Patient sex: F
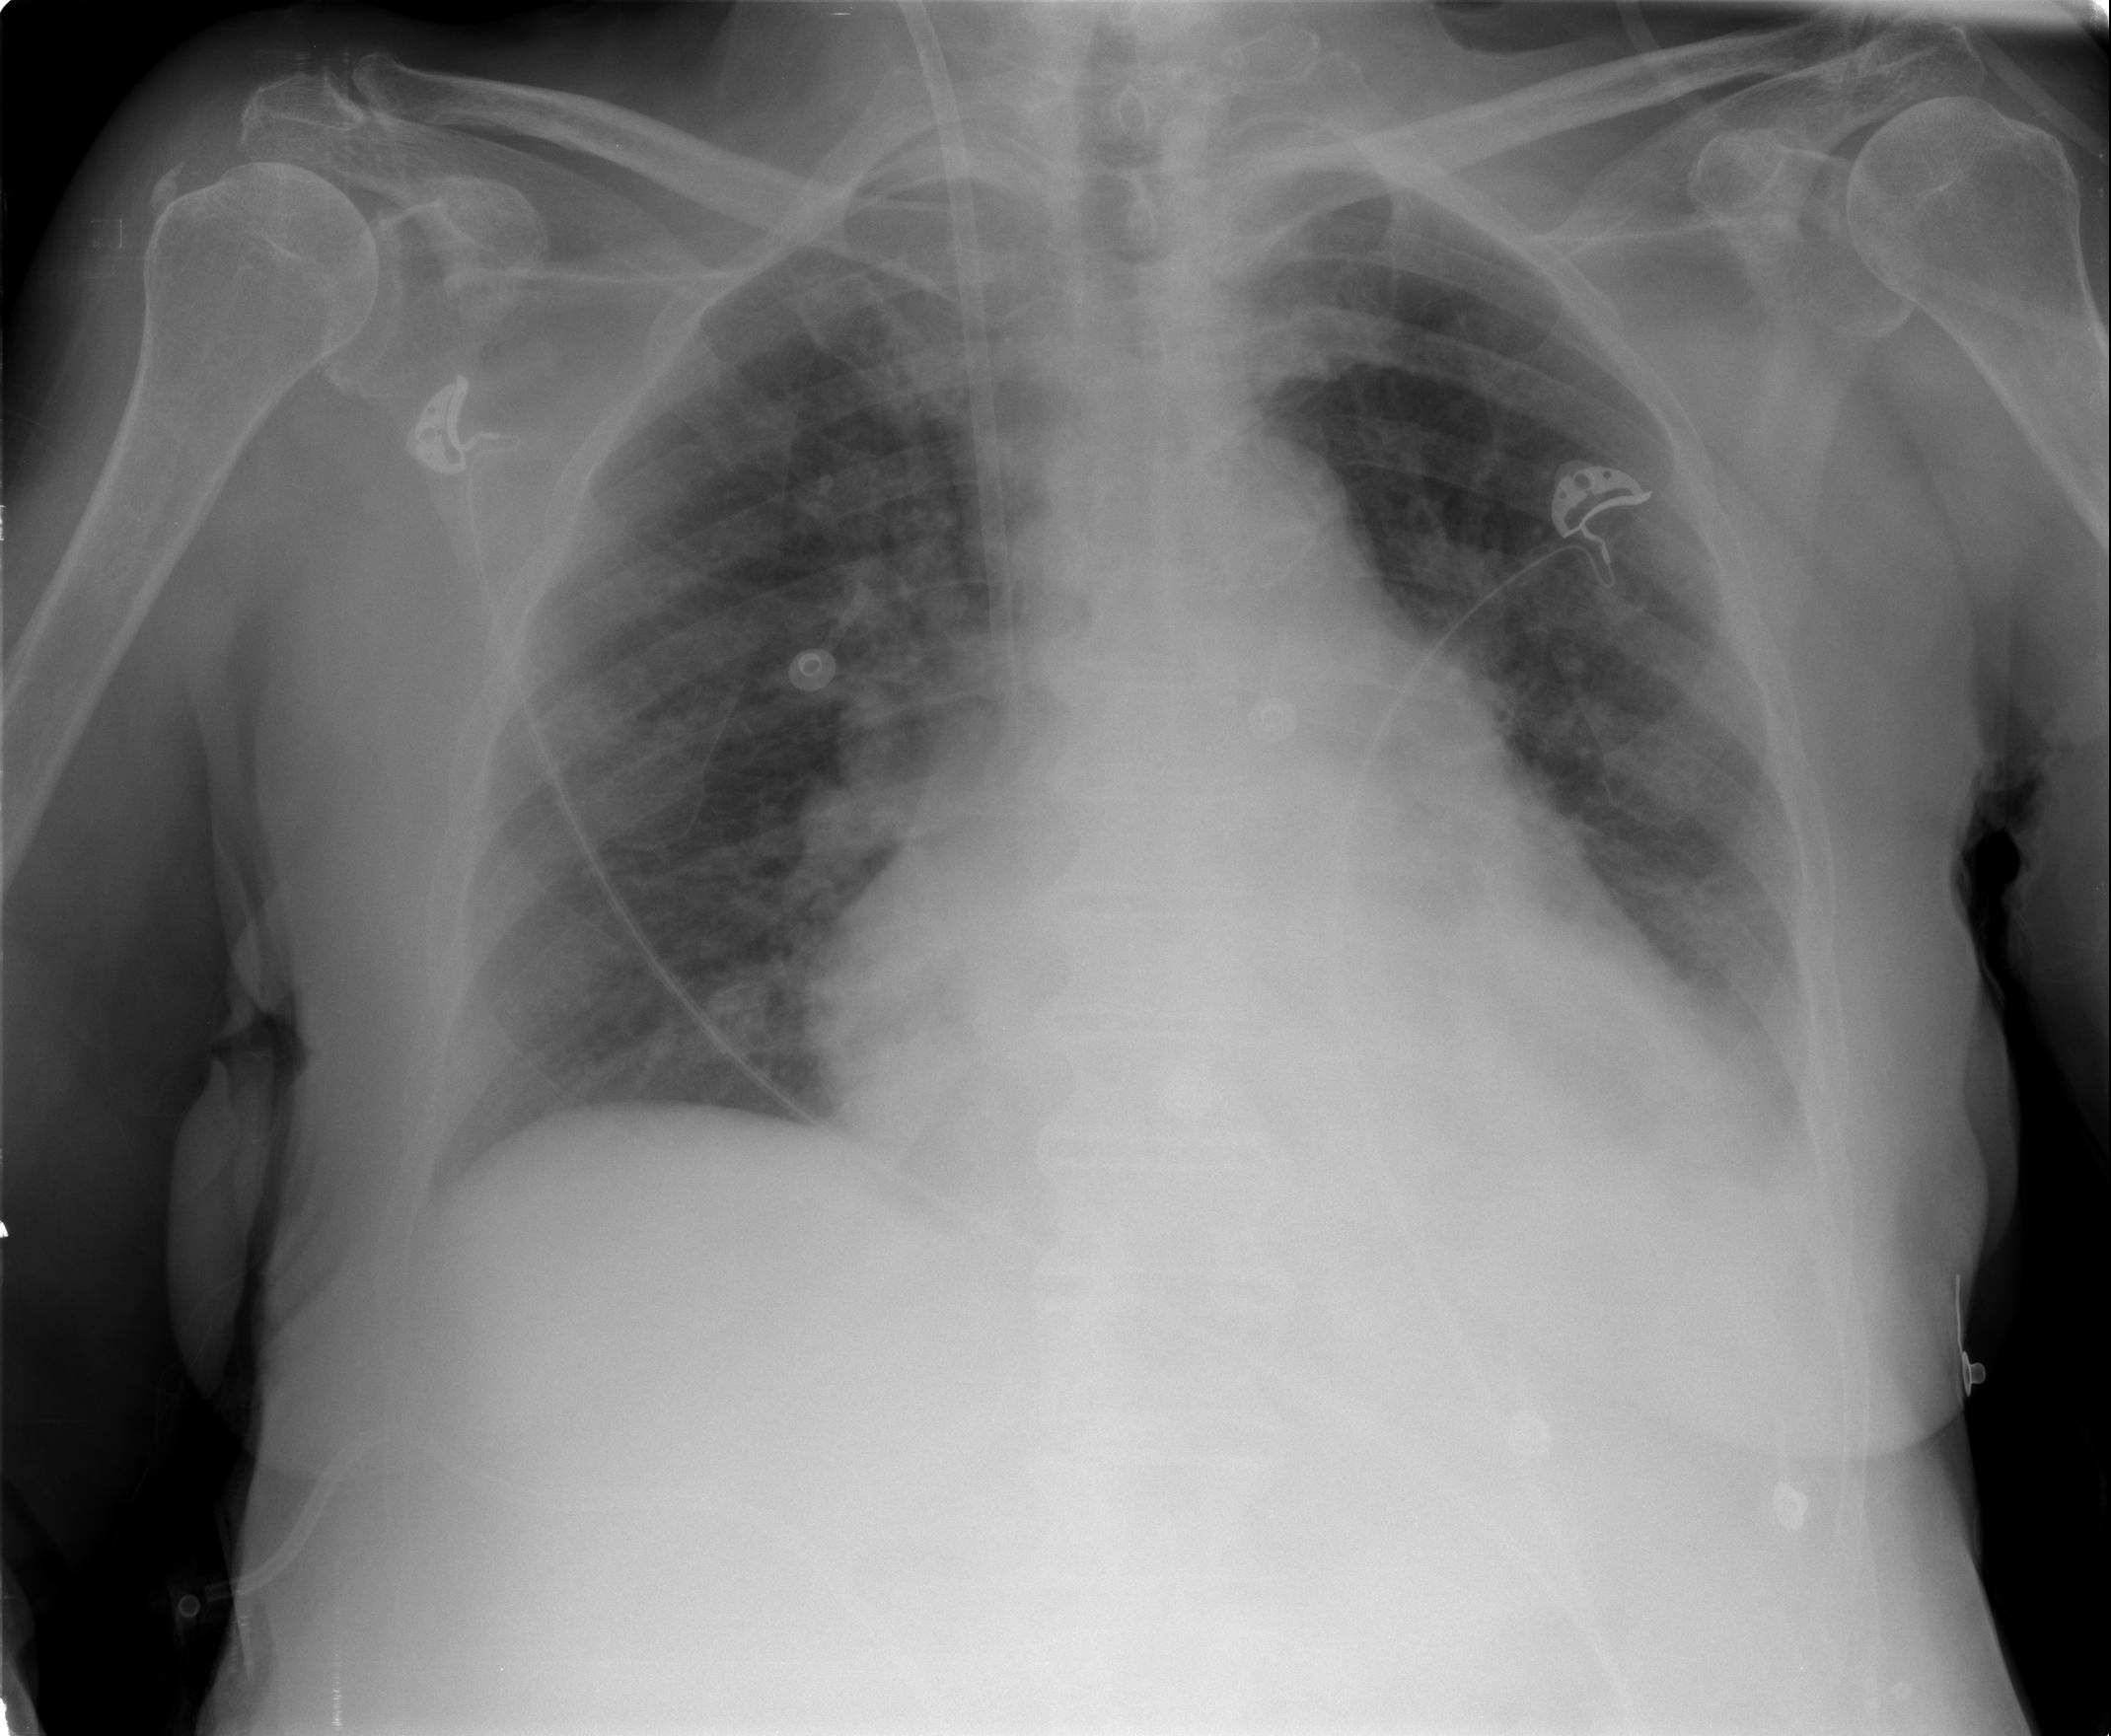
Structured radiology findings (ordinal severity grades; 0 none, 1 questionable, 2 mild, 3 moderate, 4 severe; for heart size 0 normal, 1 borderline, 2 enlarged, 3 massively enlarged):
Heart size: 2
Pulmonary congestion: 2
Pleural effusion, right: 0
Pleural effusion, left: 2
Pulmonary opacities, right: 0
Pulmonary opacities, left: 0
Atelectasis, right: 0
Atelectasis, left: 2